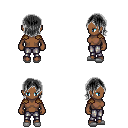
a pixel art fantasy rpg character, female body template, human, dark skin, leather shoulder armor, metal pants, gray long bangs hairstyle, white slippers, four views (front, back, left, right), 2x2 character sprite sheet, small pixel art, hard edges, no anti-aliasing